Interaction volume radius: 10 \u00c5
Interaction volume height: 10 \u00c5
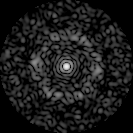
Disorder parameter: 0.8346